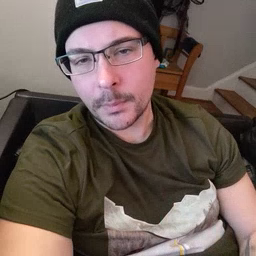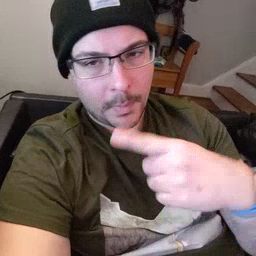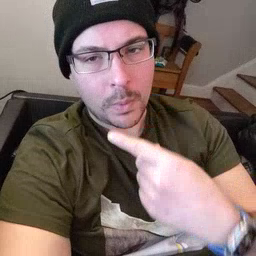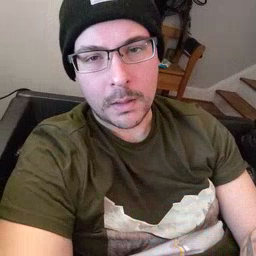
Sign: mouth